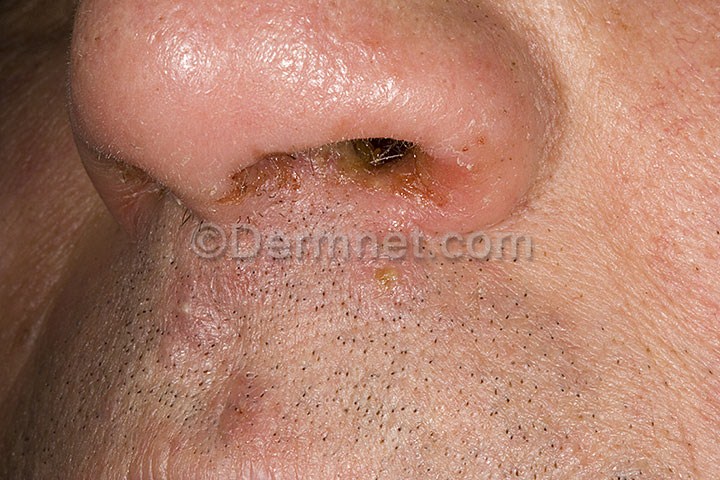
Disease: Cellulitis Impetigo and other Bacterial Infections